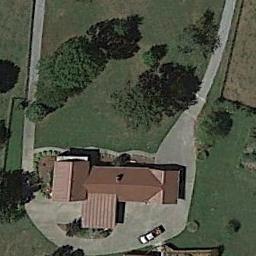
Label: sparse_residential